Question: How can I change the text on the delete "button"? For example if I wanted to have "ban user" there.

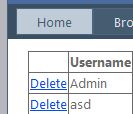
Answer: Use the 'DeleteText' attribute to set the name of the command
'''
<Columns>
<asp:CommandField ShowDeleteButton="True" DeleteText="Ban User"/>
'''
If it's a 'TemplateField' you can do it like this:
'''
<asp:TemplateField ShowHeader="False">
<ItemTemplate>
<asp:LinkButton ID="LinkButton1" runat="server"
CommandName="Delete" Text="Ban User"/>
</ItemTemplate>
</asp:TemplateField>
'''